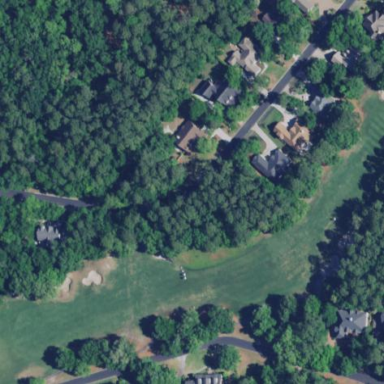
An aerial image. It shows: Grassy area designated as golf fairway.